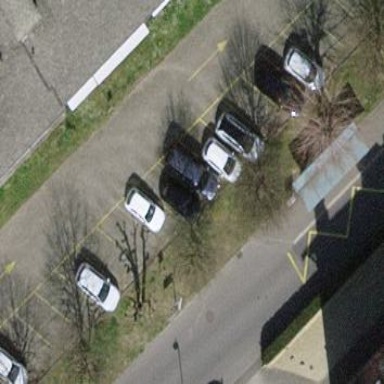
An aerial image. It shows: Parking lane for vehicles.